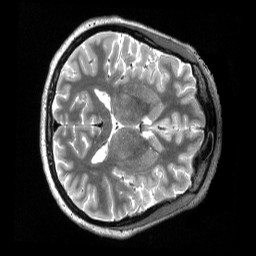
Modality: T2w
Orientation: axial
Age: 27
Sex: female
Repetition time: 3.2 s
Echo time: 0.563 s